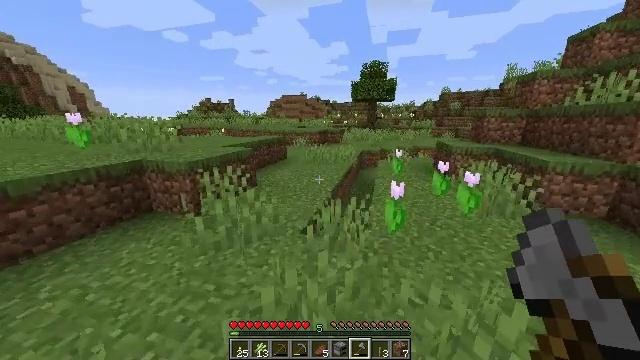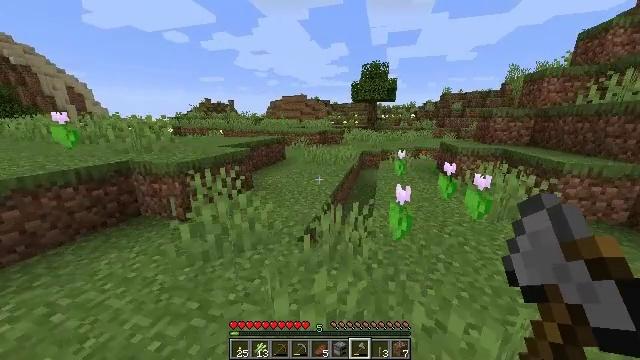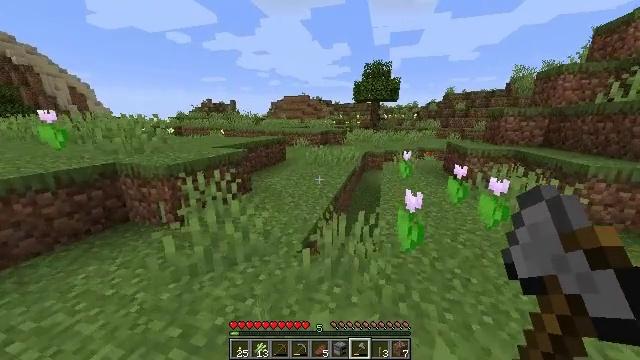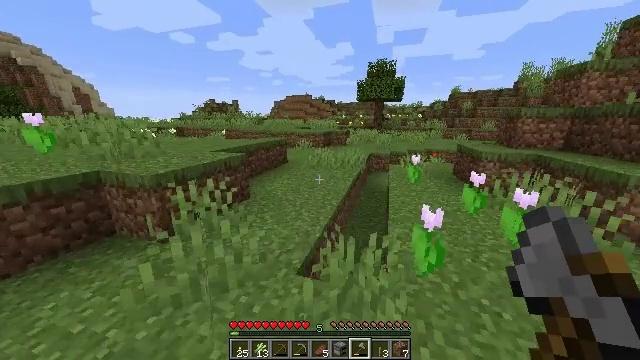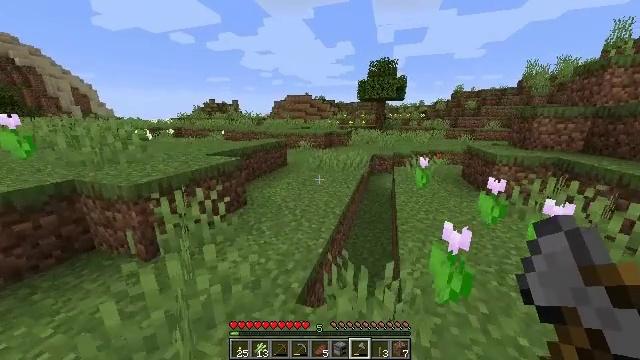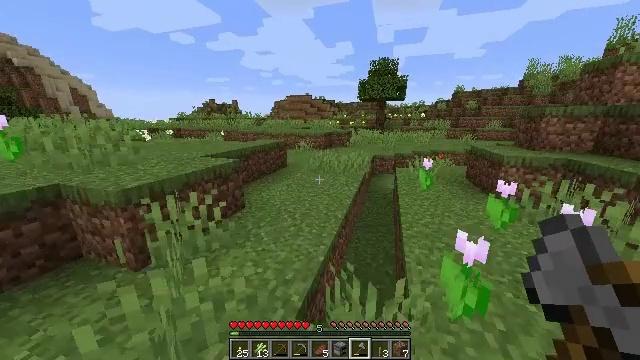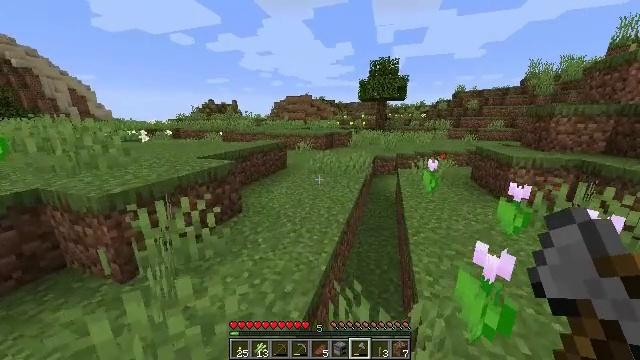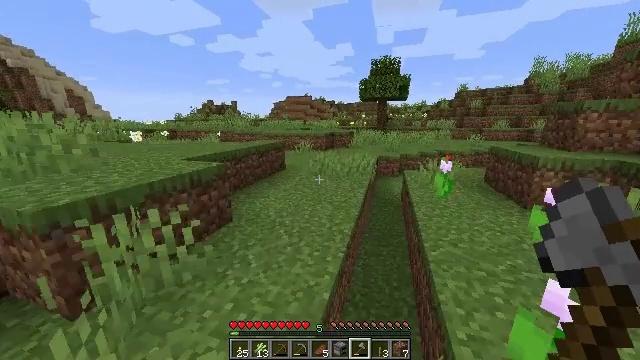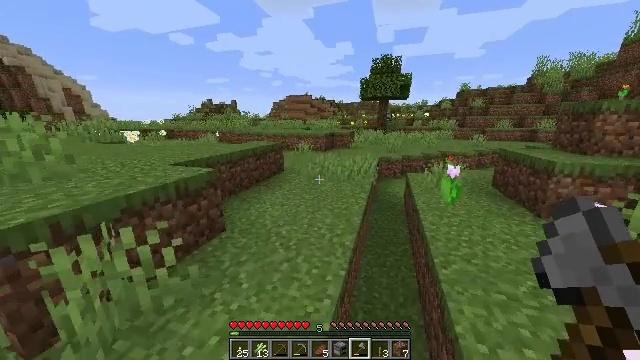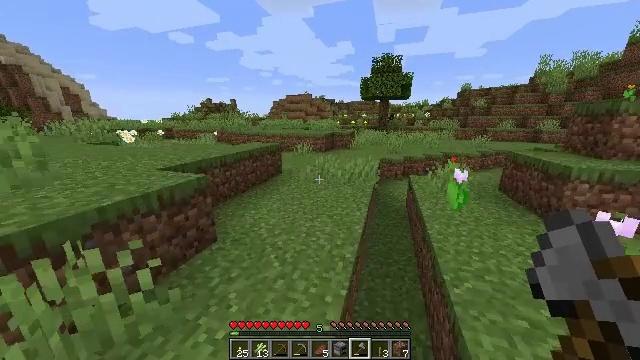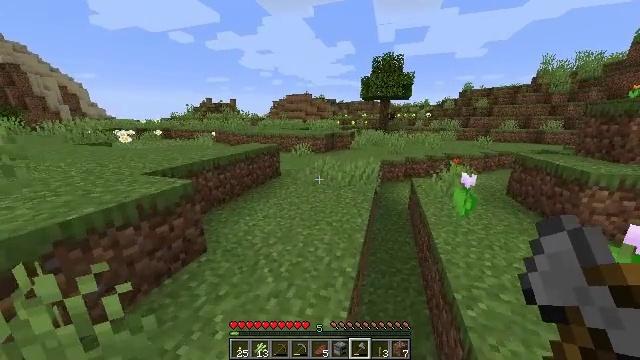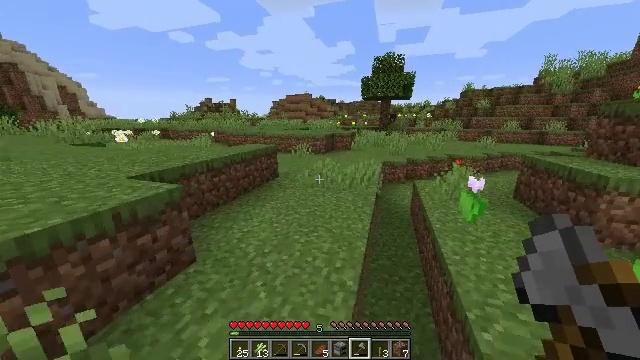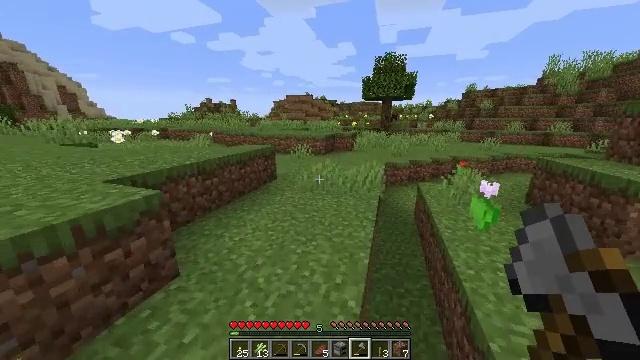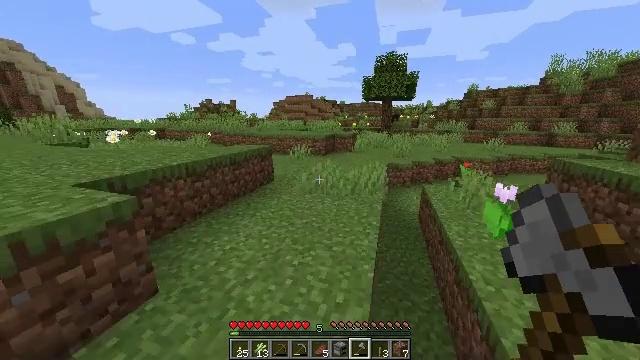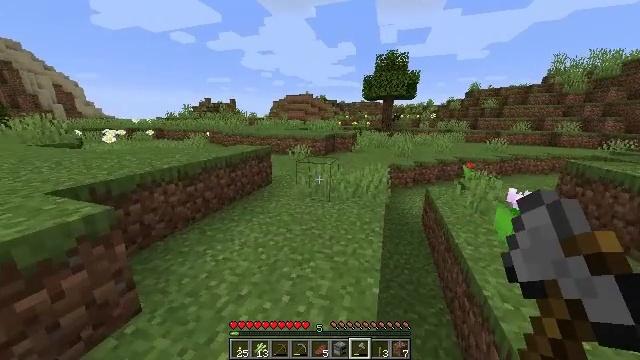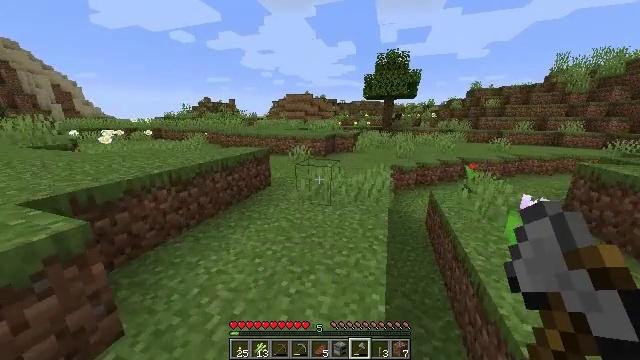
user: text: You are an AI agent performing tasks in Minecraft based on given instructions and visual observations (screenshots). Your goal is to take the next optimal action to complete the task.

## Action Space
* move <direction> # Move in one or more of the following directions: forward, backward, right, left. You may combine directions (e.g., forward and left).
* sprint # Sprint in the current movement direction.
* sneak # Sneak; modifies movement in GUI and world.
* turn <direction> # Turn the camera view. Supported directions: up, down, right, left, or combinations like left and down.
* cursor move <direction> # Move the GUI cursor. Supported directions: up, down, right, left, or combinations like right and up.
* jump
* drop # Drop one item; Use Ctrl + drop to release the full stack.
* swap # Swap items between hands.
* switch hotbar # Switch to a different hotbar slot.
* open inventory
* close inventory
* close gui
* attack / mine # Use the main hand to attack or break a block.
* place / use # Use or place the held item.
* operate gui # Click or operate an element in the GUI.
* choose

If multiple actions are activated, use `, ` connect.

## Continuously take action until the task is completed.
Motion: motion action
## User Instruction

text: Collect sugar cane near water sources.
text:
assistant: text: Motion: move forward, sprint
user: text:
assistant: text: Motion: move forward, sprint
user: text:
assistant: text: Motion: move forward, sprint
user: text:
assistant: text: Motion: move forward, sprint
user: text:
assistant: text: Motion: move forward, sprint
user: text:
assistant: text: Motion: move forward, sprint
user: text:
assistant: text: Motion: move forward, sprint
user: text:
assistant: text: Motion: move forward, sprint
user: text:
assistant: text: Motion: move forward, sprint
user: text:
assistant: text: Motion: move forward, sprint
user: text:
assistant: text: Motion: move forward, sprint
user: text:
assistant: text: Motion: move forward, sprint
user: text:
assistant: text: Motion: move forward, sprint
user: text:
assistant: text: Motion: move forward, sprint
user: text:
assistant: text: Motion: move forward, sprint
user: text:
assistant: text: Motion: move forward, sprint
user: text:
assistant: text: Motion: move forward, sprint
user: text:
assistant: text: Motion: move forward, sprint
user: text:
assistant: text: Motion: move forward, sprint
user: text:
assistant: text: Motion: move forward, sprint
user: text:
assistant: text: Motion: move forward, sprint
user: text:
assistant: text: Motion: move forward, sprint, turn right
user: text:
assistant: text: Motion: move forward, sprint, turn right
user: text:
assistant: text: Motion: move forward, sprint, turn right and up
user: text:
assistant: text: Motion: move forward, sprint, turn right
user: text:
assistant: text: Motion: move forward, sprint
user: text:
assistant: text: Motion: move forward, sprint
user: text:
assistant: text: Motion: move forward, sprint
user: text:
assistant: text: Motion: move forward, sprint
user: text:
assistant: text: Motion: move forward, sprint